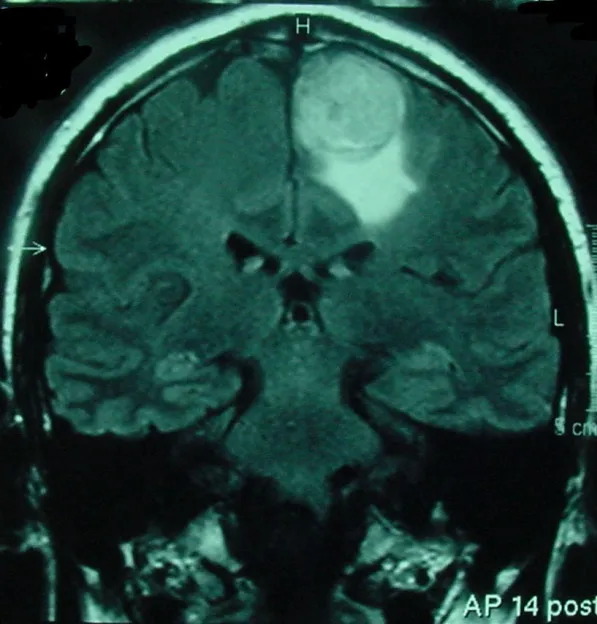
Sagittal MRI image of brain at first cerebral relapse demonstrating an enhancing left parasagittal lesion with surrounding cerebral oedema.
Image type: radiology (mri)